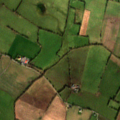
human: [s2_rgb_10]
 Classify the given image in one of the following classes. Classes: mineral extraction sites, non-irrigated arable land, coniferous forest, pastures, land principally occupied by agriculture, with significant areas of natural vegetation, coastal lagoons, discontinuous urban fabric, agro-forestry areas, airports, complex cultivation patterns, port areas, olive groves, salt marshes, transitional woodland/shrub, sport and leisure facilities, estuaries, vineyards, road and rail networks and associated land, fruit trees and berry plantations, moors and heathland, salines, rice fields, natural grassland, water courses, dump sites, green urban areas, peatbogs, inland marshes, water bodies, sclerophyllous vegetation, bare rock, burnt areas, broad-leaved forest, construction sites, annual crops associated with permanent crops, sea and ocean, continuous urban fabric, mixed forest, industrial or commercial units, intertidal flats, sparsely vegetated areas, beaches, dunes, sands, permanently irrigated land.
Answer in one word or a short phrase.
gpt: non-irrigated arable land, pastures